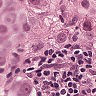
Metastatic tissue present: yes